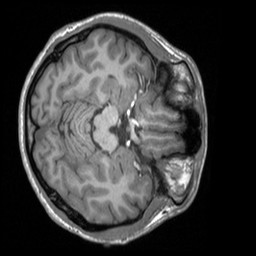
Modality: T1w
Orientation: axial
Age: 24
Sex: male